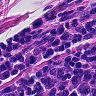
Metastatic tissue present: no